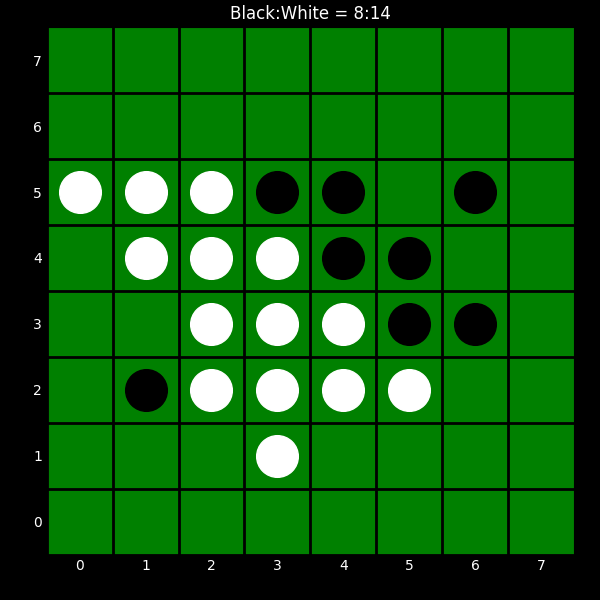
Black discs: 8
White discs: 14